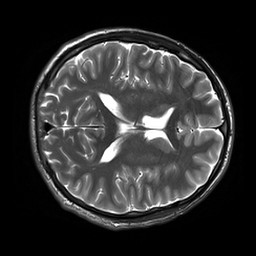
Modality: T2w
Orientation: axial
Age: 21
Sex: male
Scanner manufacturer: siemens
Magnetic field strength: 3 T
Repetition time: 8.53 s
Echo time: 0.091 s